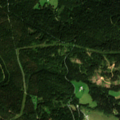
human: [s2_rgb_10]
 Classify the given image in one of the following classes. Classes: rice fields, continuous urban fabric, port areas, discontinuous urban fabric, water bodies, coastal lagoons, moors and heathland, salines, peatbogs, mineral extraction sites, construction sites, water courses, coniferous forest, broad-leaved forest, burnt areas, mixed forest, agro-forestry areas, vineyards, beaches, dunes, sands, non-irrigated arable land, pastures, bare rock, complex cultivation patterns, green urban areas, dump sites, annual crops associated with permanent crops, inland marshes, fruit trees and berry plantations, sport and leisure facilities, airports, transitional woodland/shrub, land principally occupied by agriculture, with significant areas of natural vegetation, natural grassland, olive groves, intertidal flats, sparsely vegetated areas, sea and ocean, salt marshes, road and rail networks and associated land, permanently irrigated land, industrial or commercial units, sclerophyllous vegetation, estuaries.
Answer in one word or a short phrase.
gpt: pastures, land principally occupied by agriculture, with significant areas of natural vegetation, coniferous forest